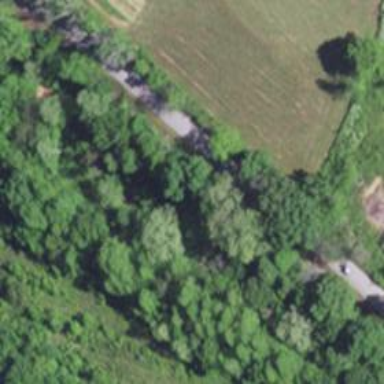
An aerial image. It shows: Secondary road.